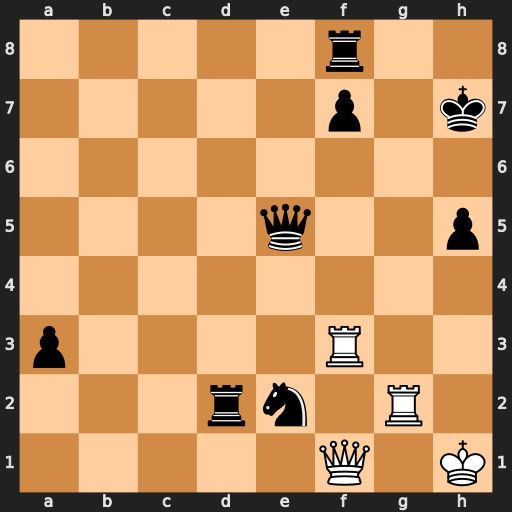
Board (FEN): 5r2/5p1k/8/4q2p/8/p4R2/3rn1R1/5Q1K
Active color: w
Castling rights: -
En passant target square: -
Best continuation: Rxf7+ Kh6 Rxf8 Ng3+ Rxg3